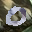
Label: 0